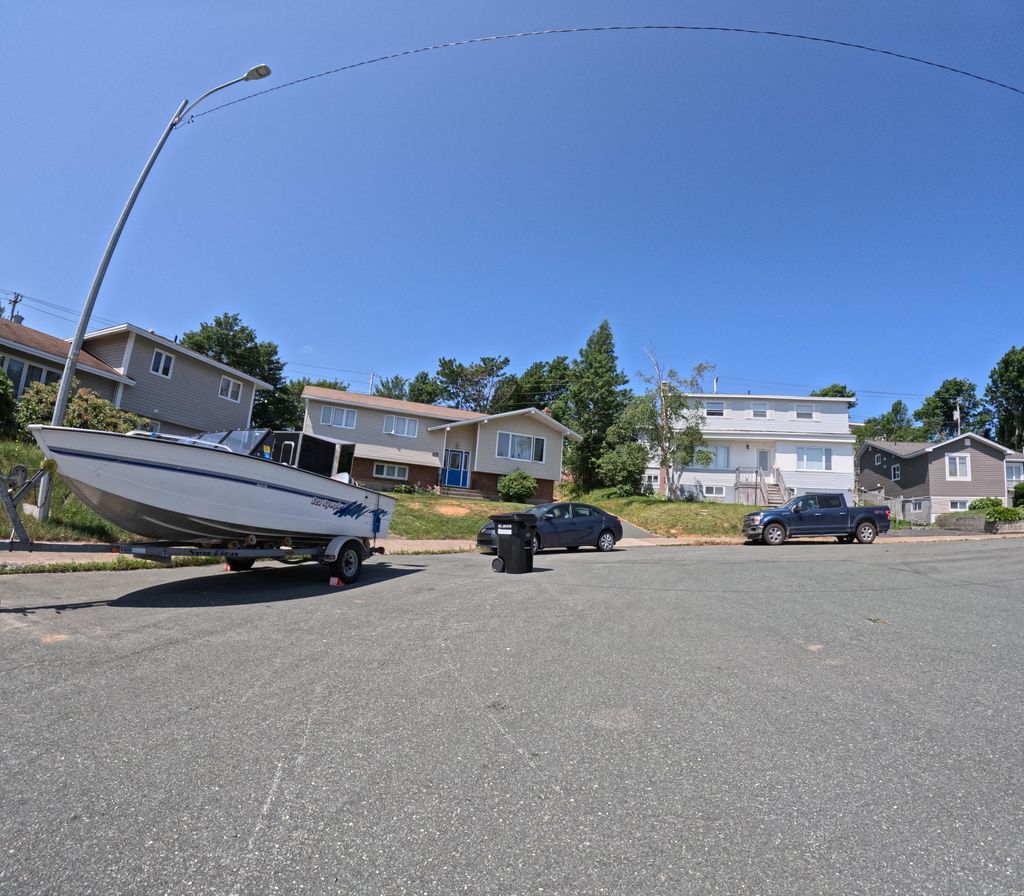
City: st_johns